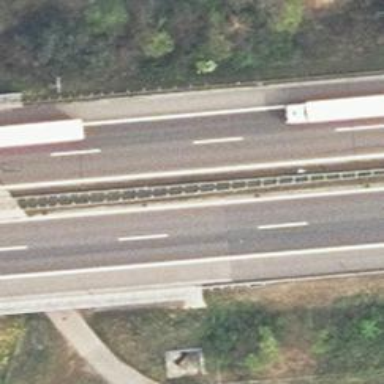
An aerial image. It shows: Motorway bridge with asphalt surface.